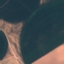
Land use / land cover class: AnnualCrop